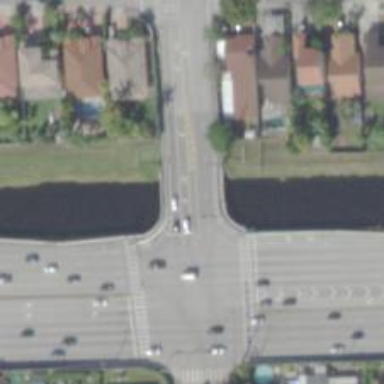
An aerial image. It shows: Tertiary road with bridge.